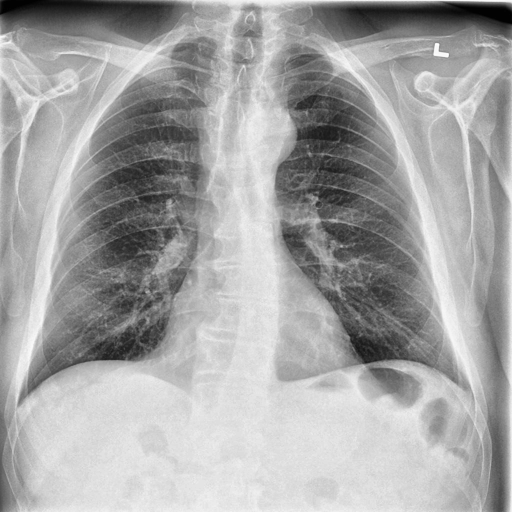
Finding: NORMAL